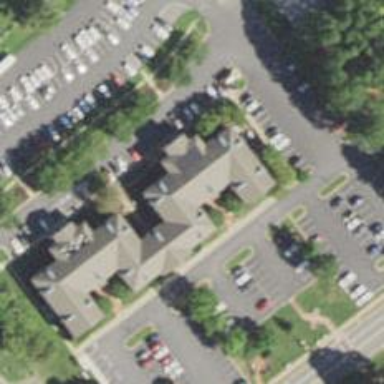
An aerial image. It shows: Healthcare clinic is depicted in the image.